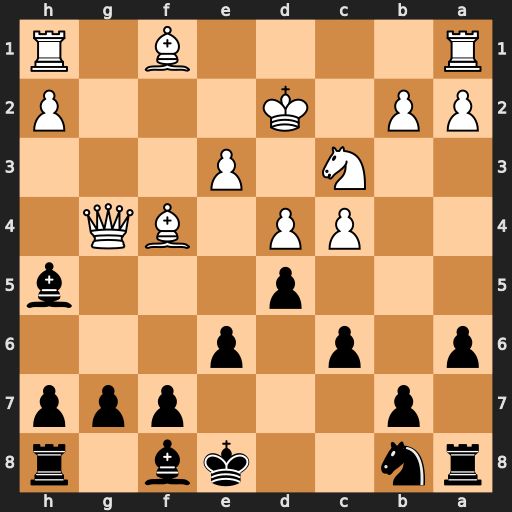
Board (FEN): rn2kb1r/1p3ppp/p1p1p3/3p3b/2PP1BQ1/2N1P3/PP1K3P/R4B1R
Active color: b
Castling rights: kq
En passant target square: -
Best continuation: Bxg4